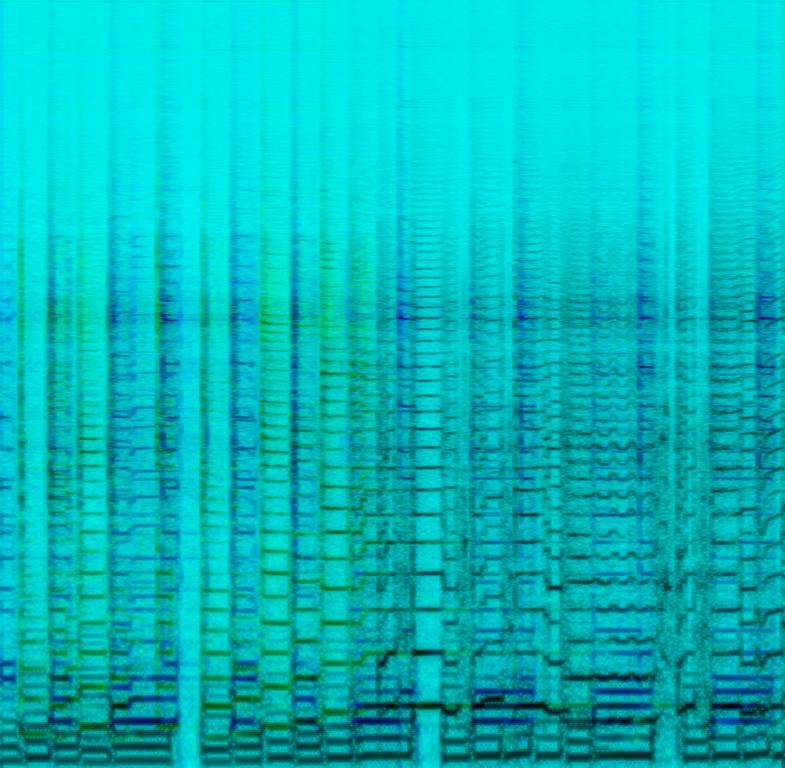
This audio contains a e-guitar playing a riff in the mid range. Another clean e-guitar is strumming chords while another e-guitar answers to the first melody. An e-bass is underlining the scenario. All the instruments are spread across the speakers. This song may be playing live using a looper pedal.